Question: In my app, I want to record voice and send via email. I am recording voice and once I click the attach button, it throws me the following error. It seems voice is not recorded.

Here is my code snippet
'''
- (void)viewDidLoad {
[super viewDidLoad];
NSArray *pathComponents = [NSArray arrayWithObjects:
[NSSearchPathForDirectoriesInDomains(NSDocumentDirectory, NSUserDomainMask, YES) lastObject],
@"MyAudioMemo.m4a",
nil];
NSURL *outputFileURL = [NSURL fileURLWithPathComponents:pathComponents];
NSLog(@"%@",outputFileURL);
AVAudioSession *session = [AVAudioSession sharedInstance];
[session setCategory:AVAudioSessionCategoryPlayAndRecord error:nil];
// Define the recorder setting
NSMutableDictionary *recordSetting = [[NSMutableDictionary alloc] init];
[recordSetting setValue:[NSNumber numberWithInt:kAudioFormatMPEG4AAC] forKey:AVFormatIDKey];
[recordSetting setValue:[NSNumber numberWithFloat:44100.0] forKey:AVSampleRateKey];
[recordSetting setValue:[NSNumber numberWithInt: 2] forKey:AVNumberOfChannelsKey];
// Initiate and prepare the recorder
recorder = [[AVAudioRecorder alloc] initWithURL:outputFileURL settings:recordSetting error:NULL];
recorder.delegate = self;
recorder.meteringEnabled = YES;
[recorder prepareToRecord];
}
- (IBAction)microButton:(id)sender {
if(counter%2==0)
{
if (!recorder.recording) {
AVAudioSession *session = [AVAudioSession sharedInstance];
[session setActive:YES error:nil];
// Start recording
[recorder record];
}
counter=counter+1;
}
else{
[recorder stop];
AVAudioSession *audioSession = [AVAudioSession sharedInstance];
[audioSession setActive:NO error:nil];
counter=counter+1;
}
}
- (void) audioRecorderDidFinishRecording:(AVAudioRecorder *)avrecorder successfully:(BOOL)flag{
NSLog(@"audioPlayerDidFinishPlaying");
UIAlertView *alert = [[UIAlertView alloc] initWithTitle: @"Done" message: @"Voice recorded successfully!"delegate: nil cancelButtonTitle:@"OK"otherButtonTitles:nil];
[alert show];
}
- (IBAction)attachBtn:(id)sender {
NSArray *paths = NSSearchPathForDirectoriesInDomains(NSDocumentDirectory, NSUserDomainMask, YES);
NSString *documentsDirectory = [paths objectAtIndex:0];
NSString *URL = [documentsDirectory stringByAppendingPathComponent:@"MyAudioMemo.m4a"];
NSString* someText = @"Voice";
NSURL *urlToShare = [NSURL fileURLWithPath:URL isDirectory:NO];
NSArray* dataToShare = @[someText, urlToShare];
UIActivityViewController* activityViewController =
[[UIActivityViewController alloc] initWithActivityItems:dataToShare
applicationActivities:nil];
activityViewController.excludedActivityTypes = @[UIActivityTypePrint,UIActivityTypeCopyToPasteboard,UIActivityTypeAssignToContact];
activityViewController.popoverPresentationController.barButtonItem = (UIBarButtonItem *)sender;
activityViewController.completionHandler = ^(NSString *activityType, BOOL completed) {
//if (completed) {
[self dismissViewControllerAnimated:YES completion:nil];
//}
};
[self presentViewController:activityViewController animated:YES completion:nil];
}
'''
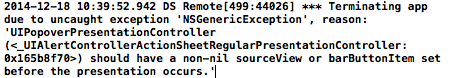
Answer: Assuming this is on an iPad, when you present the 'UIActivityViewController', it will be shown in a popover. You need to do what the message states, set either the 'sourceView' or the 'barButtonItem'.
'''
activityViewController.popoverPresentationController.barButtonItem = sender;
'''
That assumes 'sender' is a 'UIBarButtonItem'. If it's a 'UIButton' or other view, use:
'''
activityViewController.popoverPresentationController.sourceView = sender;
'''